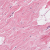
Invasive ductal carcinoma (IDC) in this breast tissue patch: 0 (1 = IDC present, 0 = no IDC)